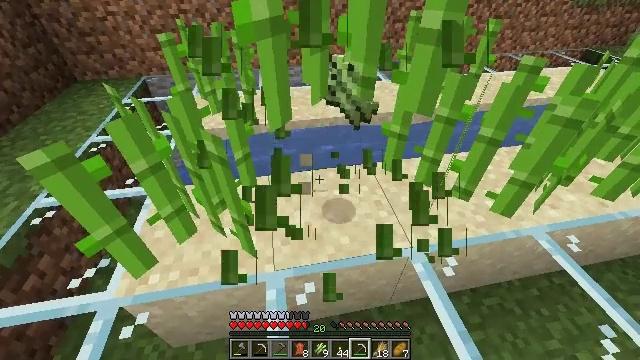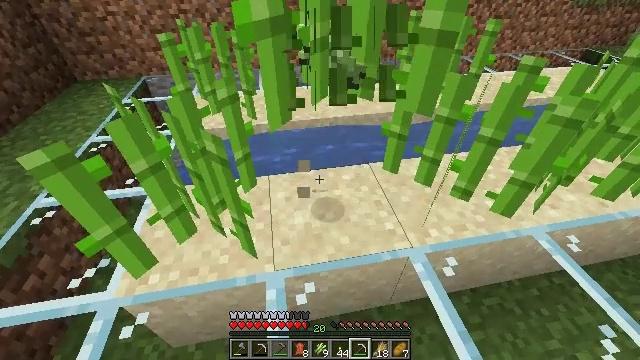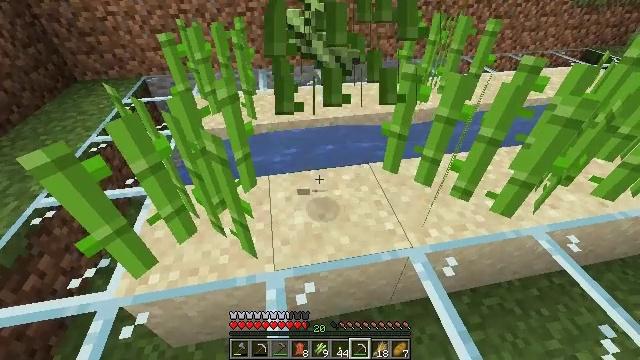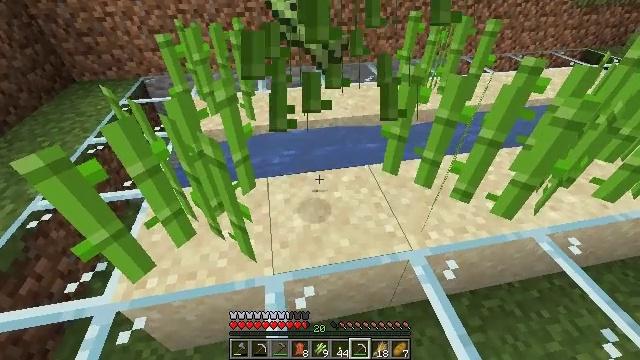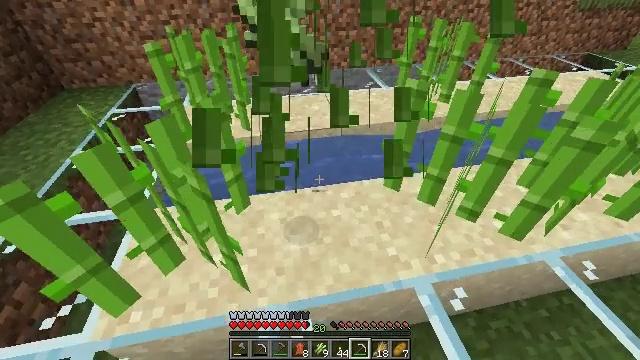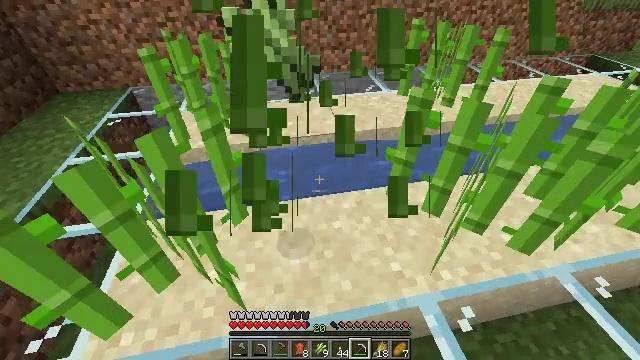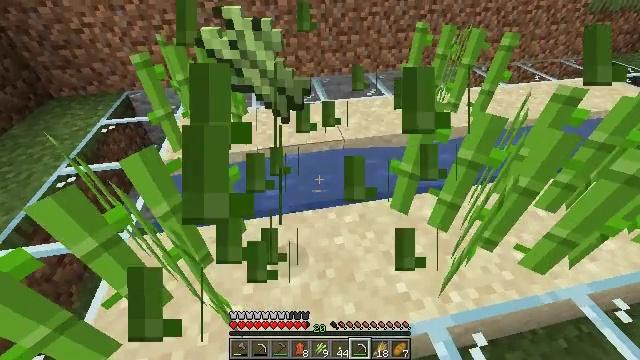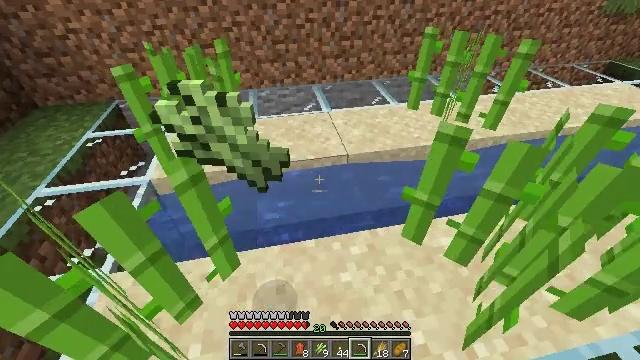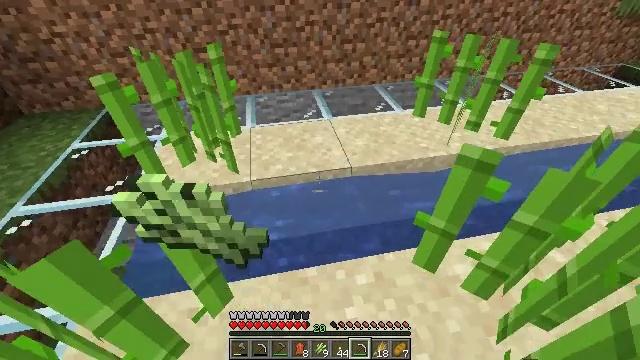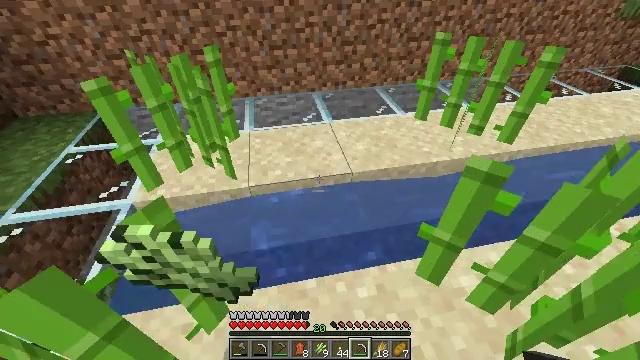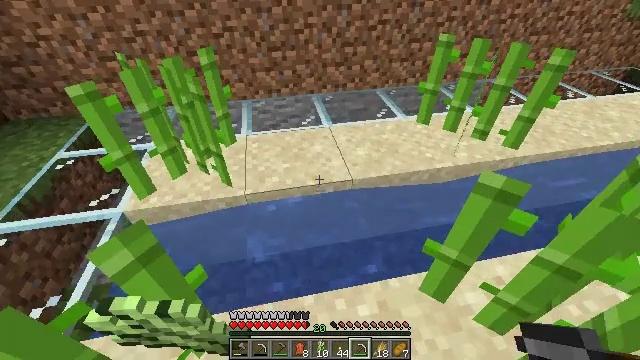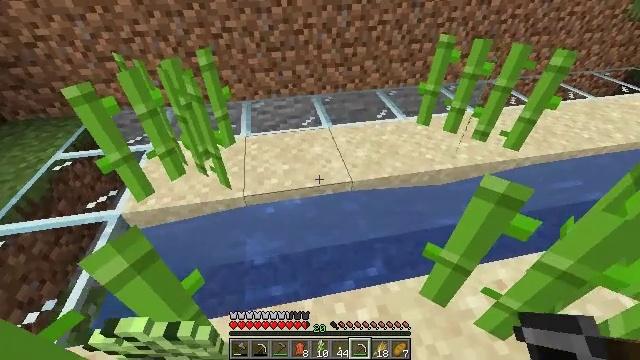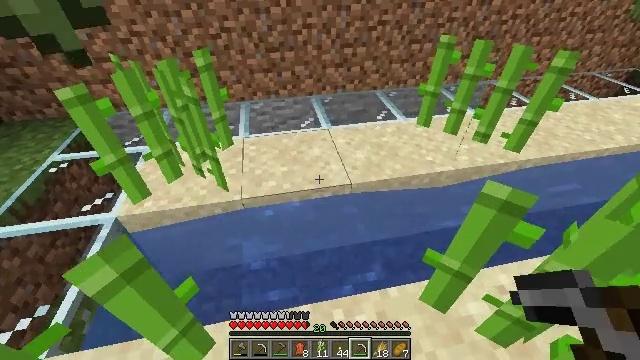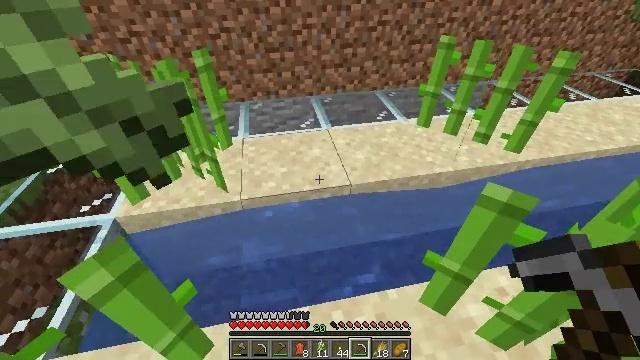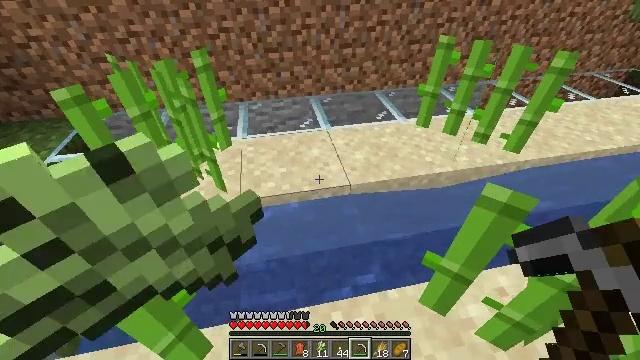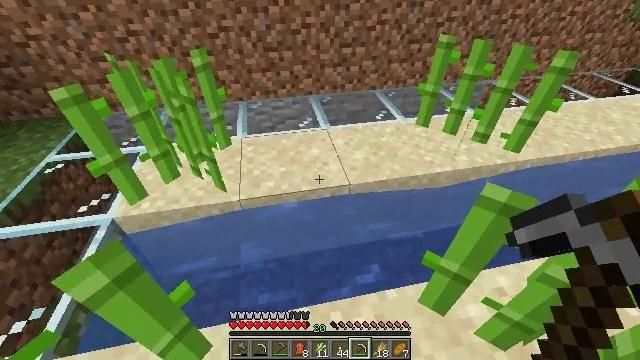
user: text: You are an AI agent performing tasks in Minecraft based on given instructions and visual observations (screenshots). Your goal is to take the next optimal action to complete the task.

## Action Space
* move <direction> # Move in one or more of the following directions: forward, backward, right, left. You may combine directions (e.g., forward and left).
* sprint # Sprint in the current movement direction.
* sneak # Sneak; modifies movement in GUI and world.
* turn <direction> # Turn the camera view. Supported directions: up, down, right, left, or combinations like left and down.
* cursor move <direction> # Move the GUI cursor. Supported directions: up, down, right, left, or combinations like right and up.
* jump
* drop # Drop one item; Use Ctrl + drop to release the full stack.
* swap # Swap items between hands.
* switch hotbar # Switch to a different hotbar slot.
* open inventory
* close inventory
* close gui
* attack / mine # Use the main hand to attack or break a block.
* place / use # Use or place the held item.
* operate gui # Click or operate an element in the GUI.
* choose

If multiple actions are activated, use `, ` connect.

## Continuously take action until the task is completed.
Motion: motion action
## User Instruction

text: Harvest sugar cane from the plant.
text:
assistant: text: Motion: no_op
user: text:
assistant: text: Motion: no_op
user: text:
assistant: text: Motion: move forward
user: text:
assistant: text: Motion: move forward
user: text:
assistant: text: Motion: move forward
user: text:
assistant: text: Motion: move forward
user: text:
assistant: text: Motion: move forward
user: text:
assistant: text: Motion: move forward
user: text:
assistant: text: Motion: no_op
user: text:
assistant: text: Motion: no_op
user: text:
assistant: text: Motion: no_op
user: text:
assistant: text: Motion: no_op
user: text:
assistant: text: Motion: no_op
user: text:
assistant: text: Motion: no_op
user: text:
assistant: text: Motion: no_op
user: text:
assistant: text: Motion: no_op
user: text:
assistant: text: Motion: move back
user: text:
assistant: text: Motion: move back and move right, turn right
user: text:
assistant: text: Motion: move back and move right, turn right
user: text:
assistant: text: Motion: move back and move right
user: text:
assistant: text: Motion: move right
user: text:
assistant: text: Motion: move right
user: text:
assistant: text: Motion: move right, turn up
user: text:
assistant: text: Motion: move forward and move right, turn up
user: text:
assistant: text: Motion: move forward and move right
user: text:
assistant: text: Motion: move forward and move right
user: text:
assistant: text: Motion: move forward and move right
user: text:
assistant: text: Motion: move forward and move right
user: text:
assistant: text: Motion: move forward and move right
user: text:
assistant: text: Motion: move forward and move right, turn left and down